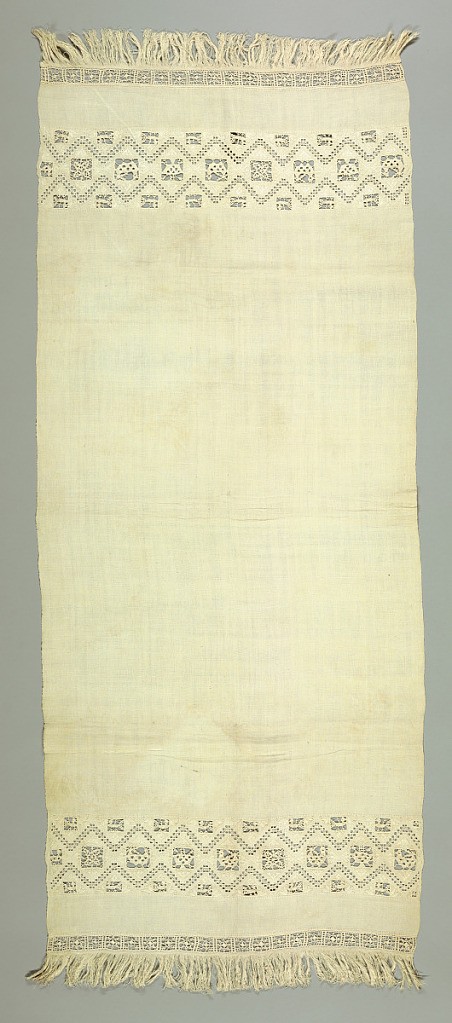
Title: Towel
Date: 16th–17th century
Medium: linen Technique: plain weave embroidered with deflected element work
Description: Woven linen towel with three rows of rectangles separated by a sawtooth lines on each end. Rectangles have needlemade filling stitches with birds, flowers and possibly a vase motif. Short fringe on each end.